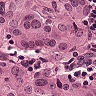
Metastatic tissue present: yes